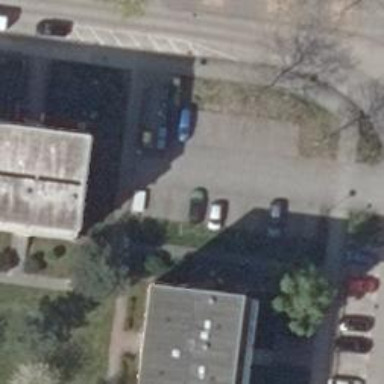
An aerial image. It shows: Parking area with surface.